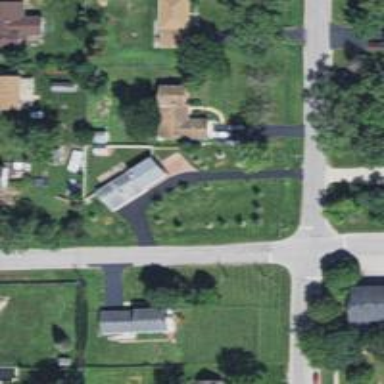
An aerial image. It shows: Driveway leading to service road.